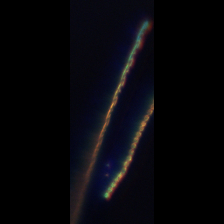
Taxon: Psuedo-nitzschia
Group: Diatoms